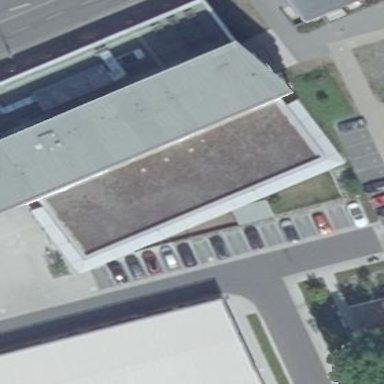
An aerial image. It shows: Building with flat roof made of metal plates.